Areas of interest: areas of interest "Suzhou Wildlife Park"
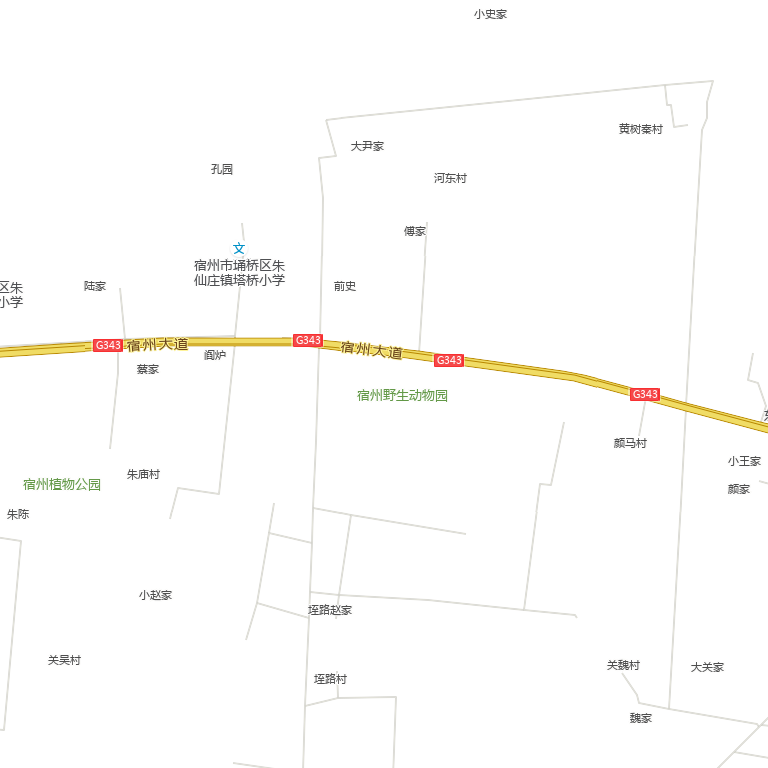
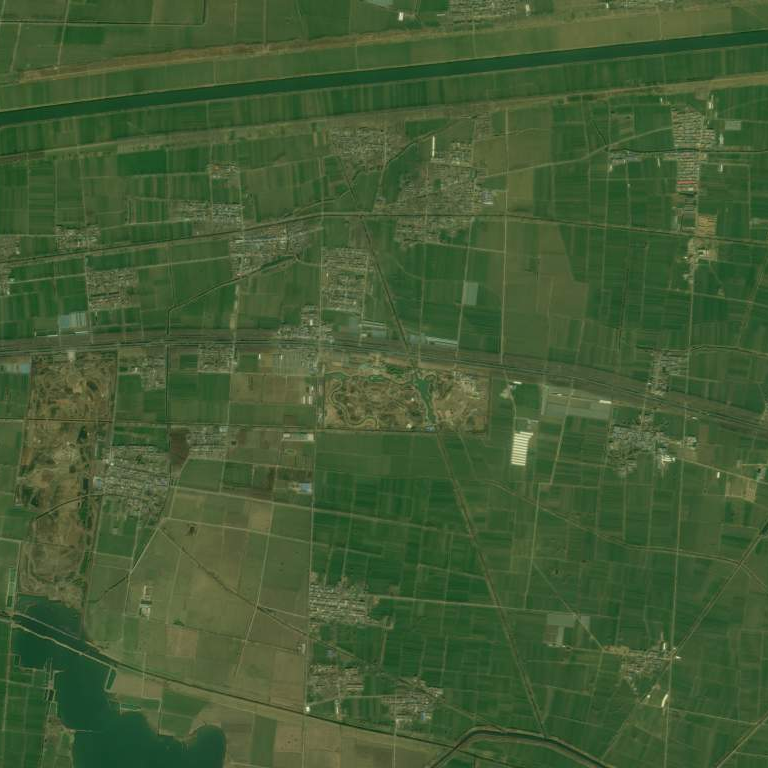